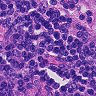
Metastatic tissue present: no